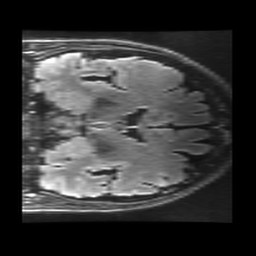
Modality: FLAIR
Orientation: coronal
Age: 71
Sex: female
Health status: healthy
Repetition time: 12 s
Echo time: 0.09782 s